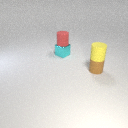
small cyan metal cube behind small brown rubber cylinder